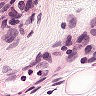
Metastatic tissue present: no